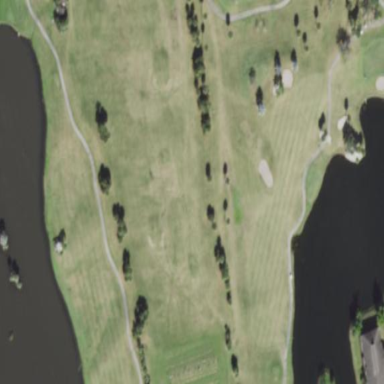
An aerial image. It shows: Driving range for golf on grass.